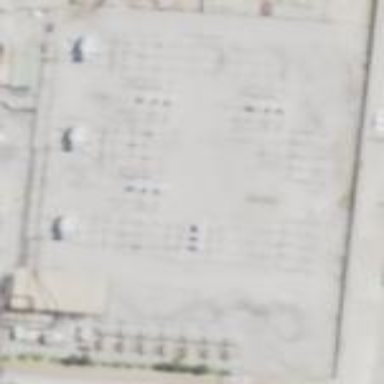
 classified as industrial. Surrounding the substation is fence."